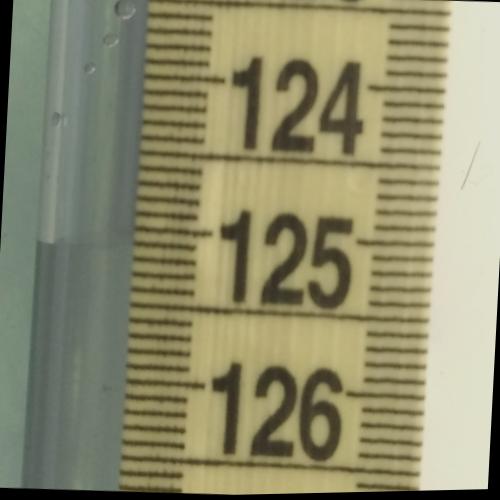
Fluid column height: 125.1 cm